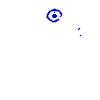
Particle: kaon